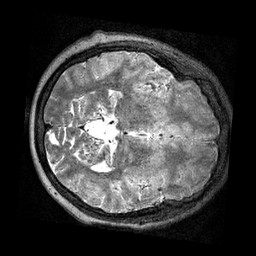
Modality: T2w
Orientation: axial
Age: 13
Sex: male
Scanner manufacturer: siemens
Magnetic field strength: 3 T
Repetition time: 3.2 s
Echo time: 0.479 s